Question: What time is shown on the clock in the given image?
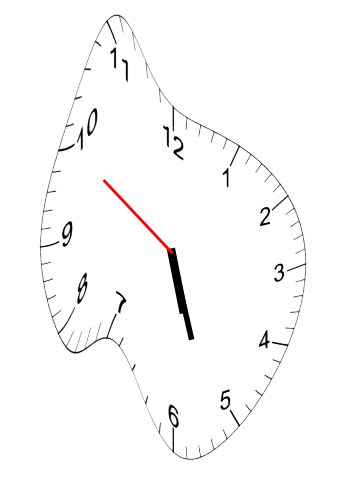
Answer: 05:26:50